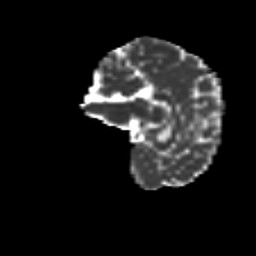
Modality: MD
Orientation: sagittal
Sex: female
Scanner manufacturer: siemens
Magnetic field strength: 3 T
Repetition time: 5 s
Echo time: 0.071 s